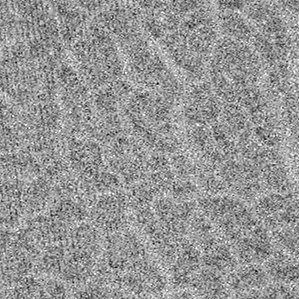
Label: frost